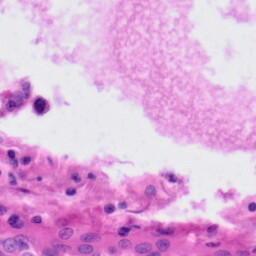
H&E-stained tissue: Tonsil